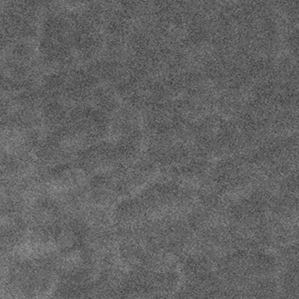
Label: frost